The image shows the envelope spectrum of a rolling-element bearing's vibration signal, with the characteristic fault frequencies (BPFO outer race, BPFI inner race, BSF ball, FTF cage) marked as reference lines. Determine the bearing's health state. Answer with exactly one of: normal, inner_race, outer_race, ball.
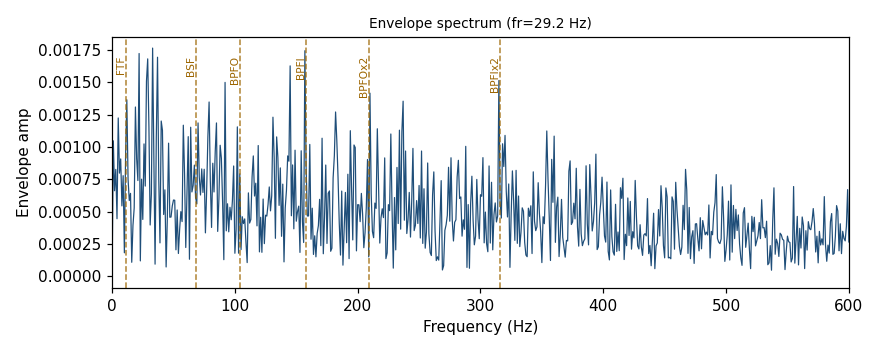
Answer: normal